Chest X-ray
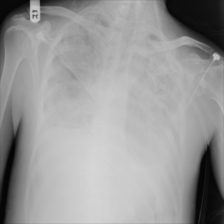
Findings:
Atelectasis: negative
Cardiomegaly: negative
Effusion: negative
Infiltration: negative
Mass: negative
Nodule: negative
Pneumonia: negative
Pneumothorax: negative
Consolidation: negative
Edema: negative
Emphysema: negative
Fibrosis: negative
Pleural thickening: negative
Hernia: negative